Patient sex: M
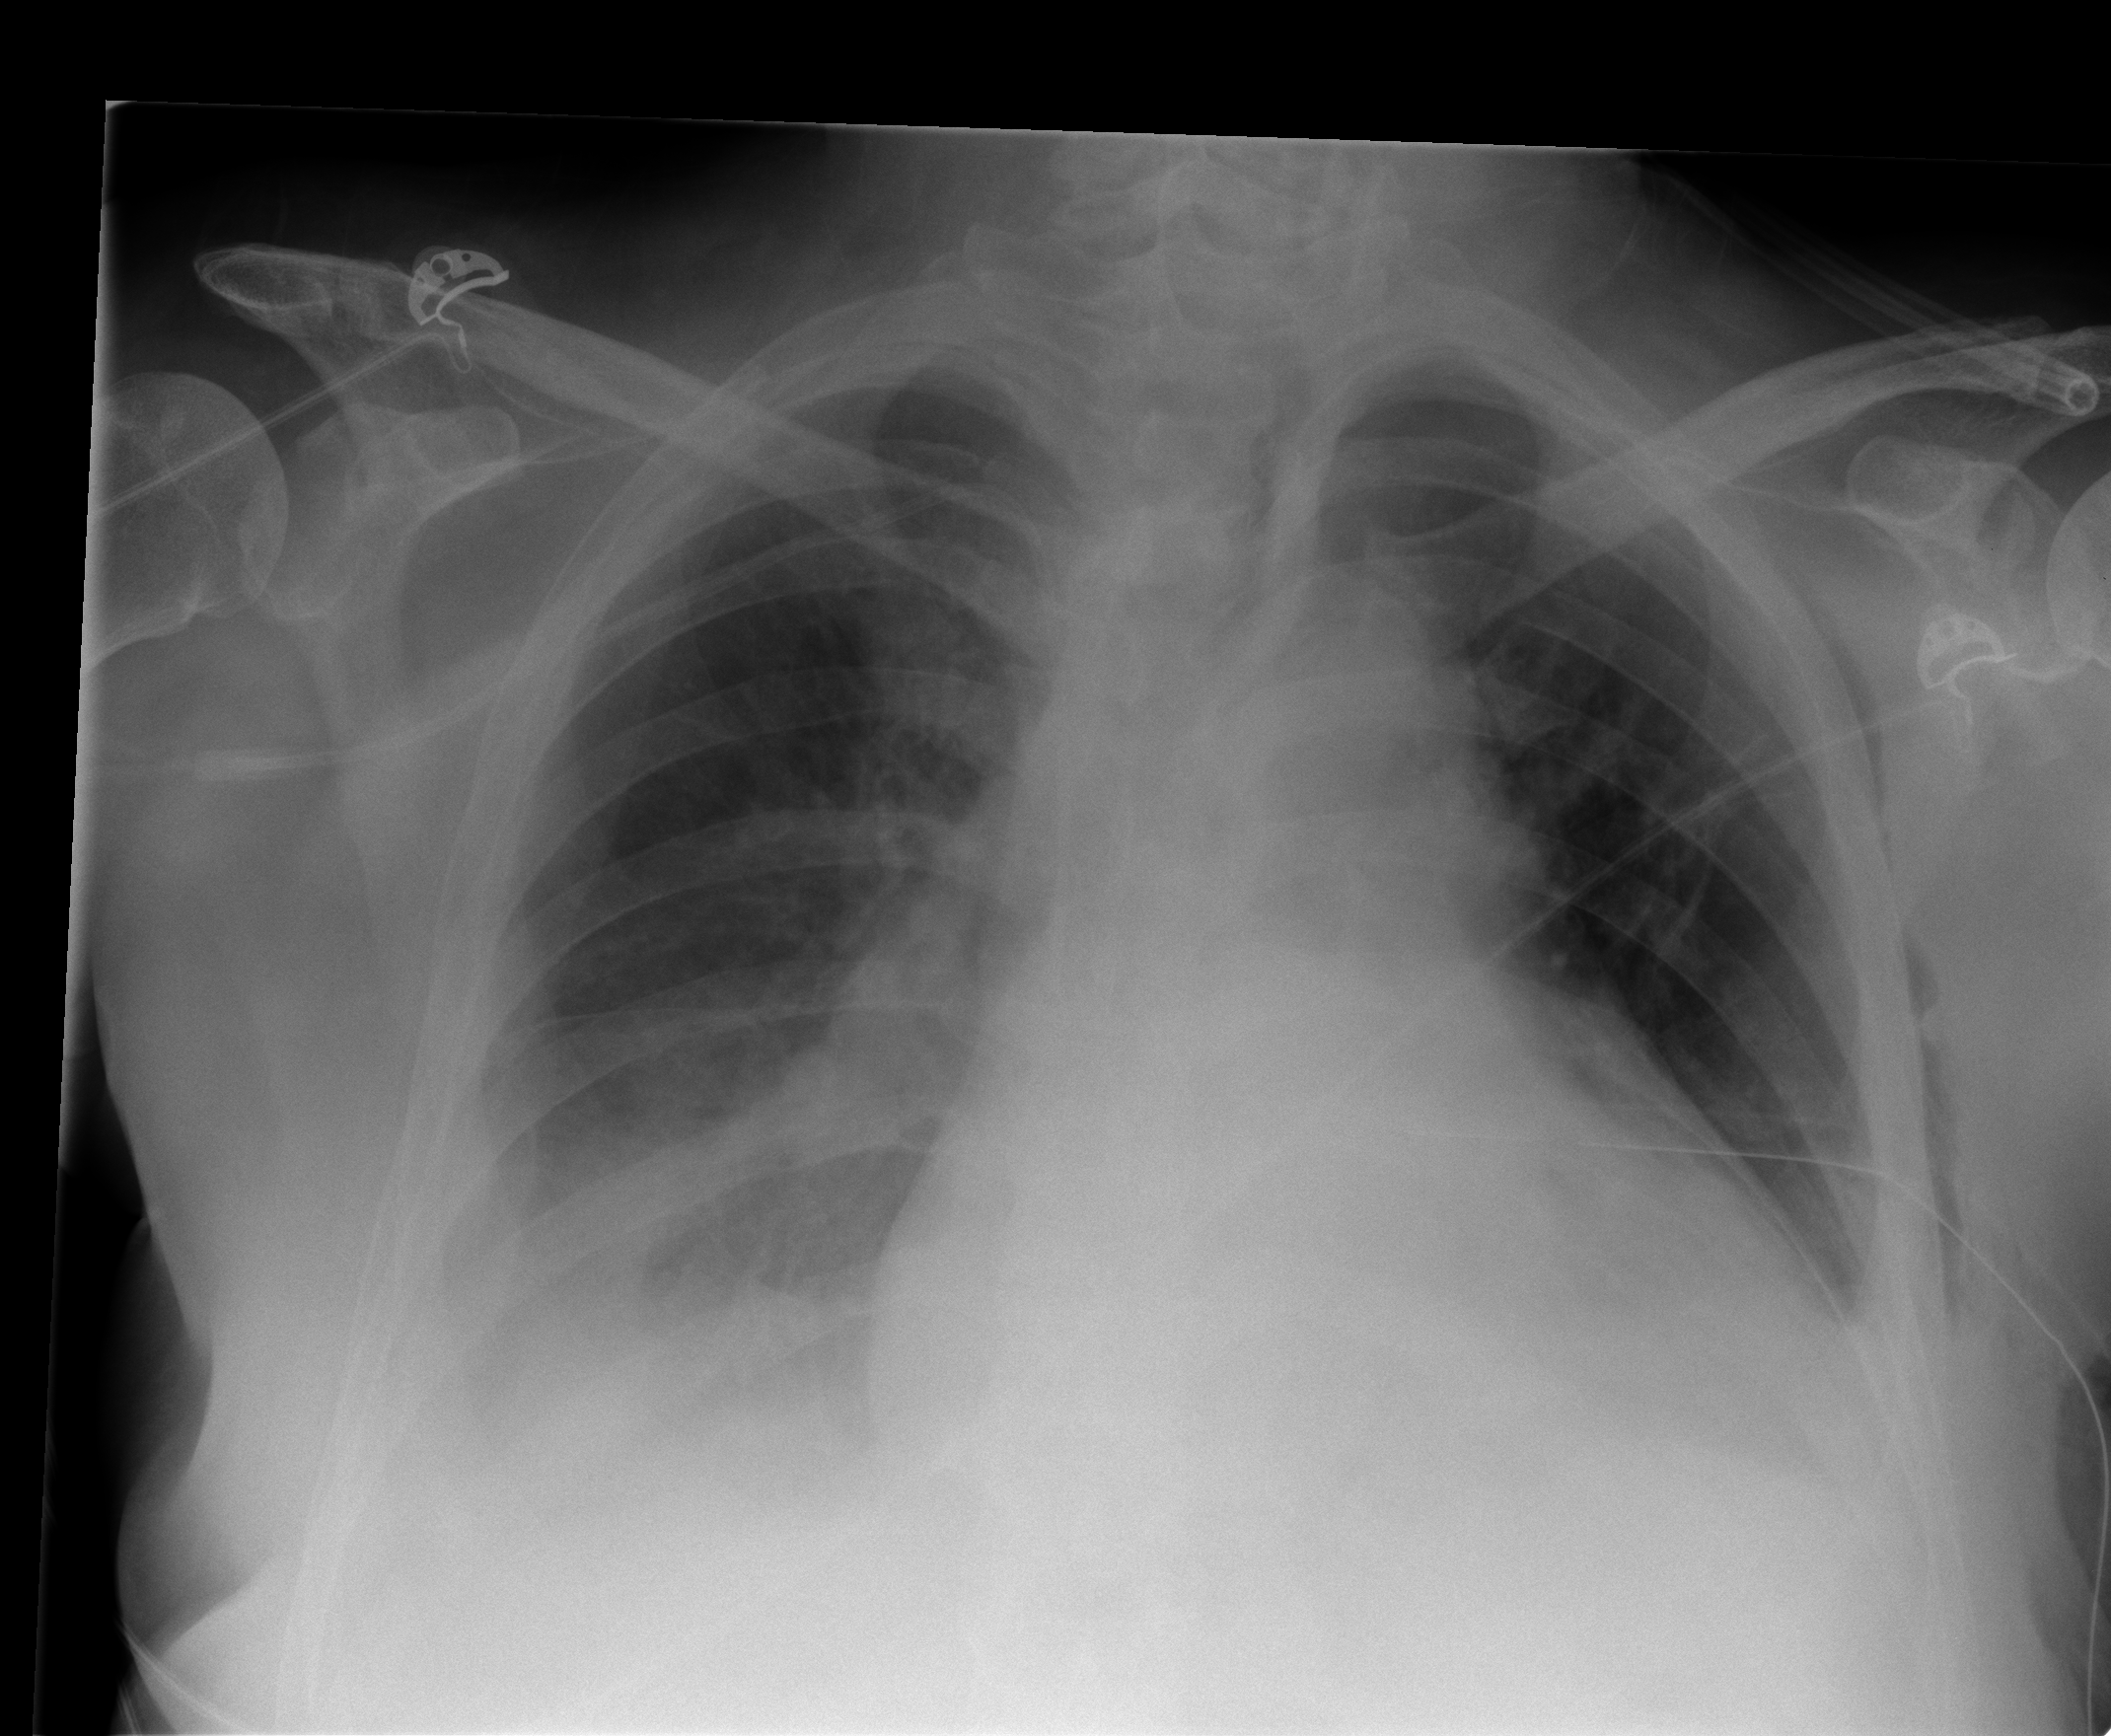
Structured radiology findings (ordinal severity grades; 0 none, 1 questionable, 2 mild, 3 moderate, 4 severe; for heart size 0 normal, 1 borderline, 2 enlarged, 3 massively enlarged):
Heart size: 2
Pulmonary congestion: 2
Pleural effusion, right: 2
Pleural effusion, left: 2
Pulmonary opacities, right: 2
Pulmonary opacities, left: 2
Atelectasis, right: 3
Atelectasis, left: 2